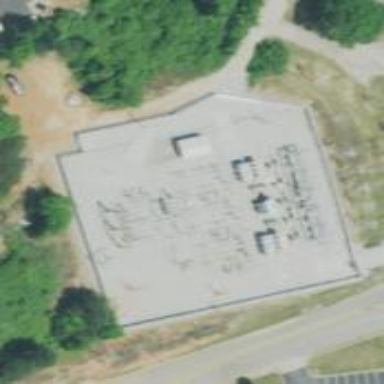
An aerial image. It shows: Distribution substation surrounded by fence.